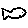
Label: fish